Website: apple
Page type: payment
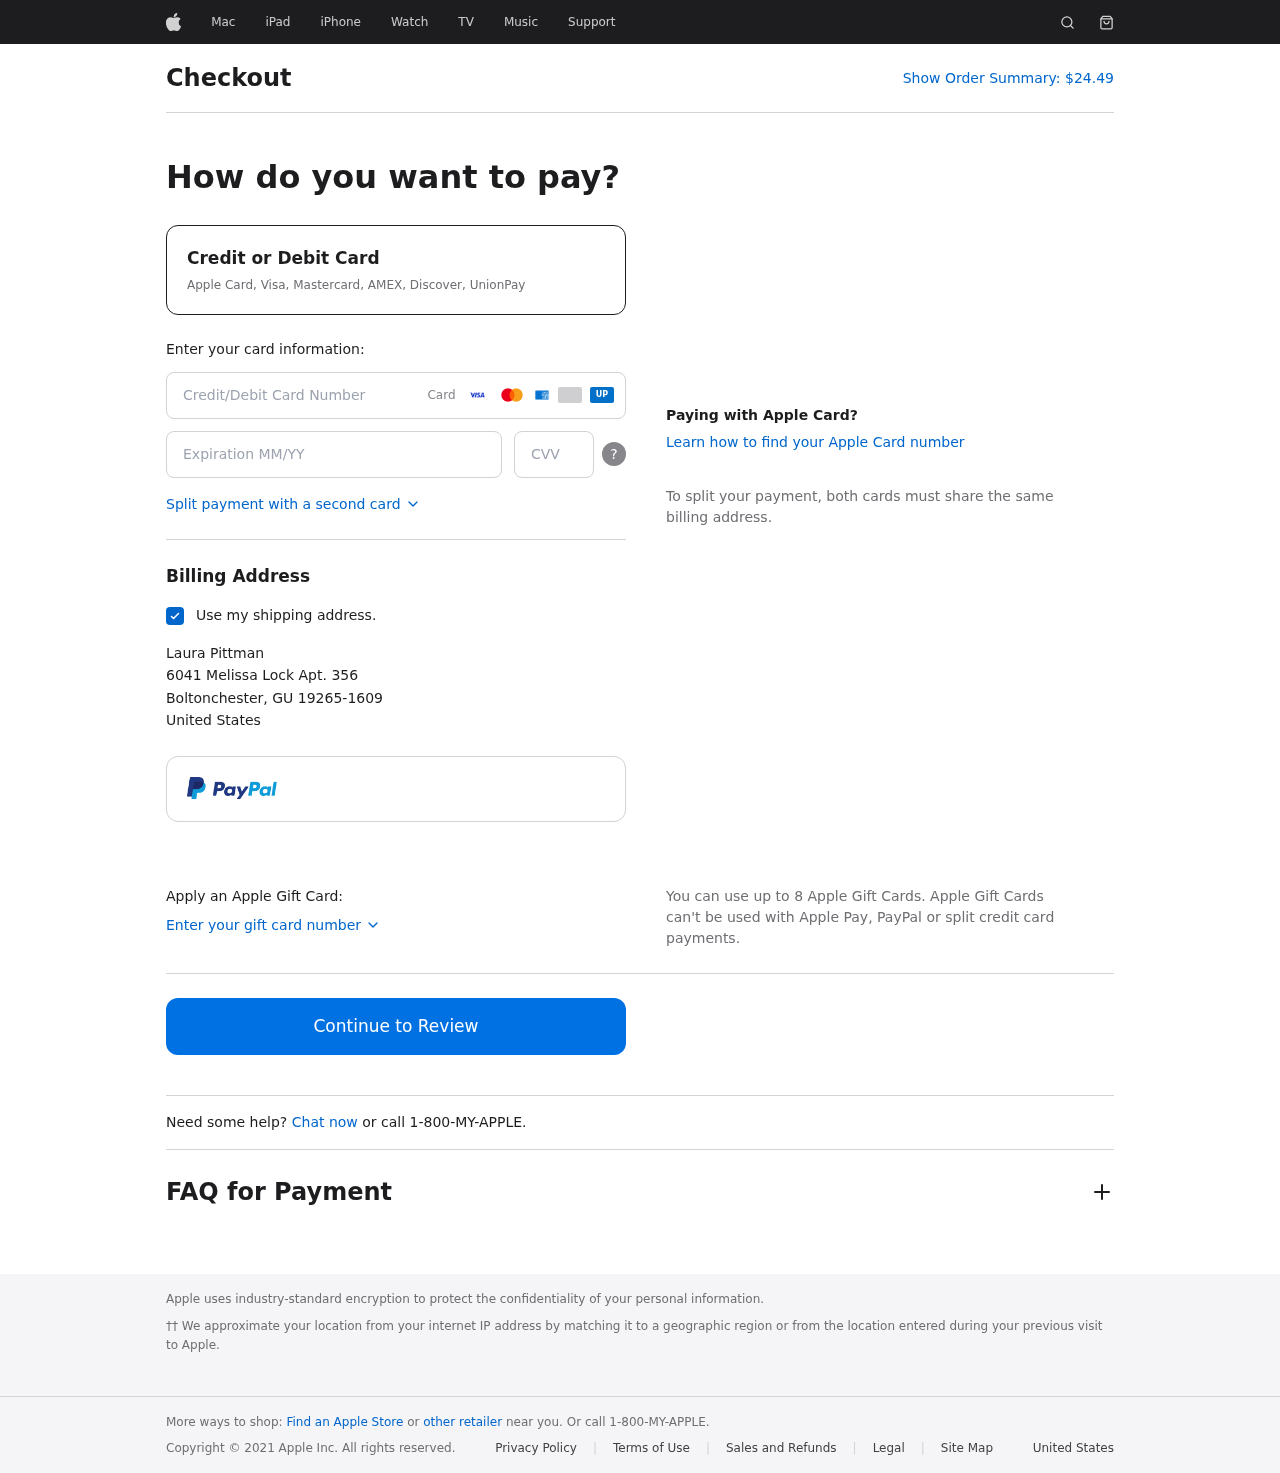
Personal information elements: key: PII_CARD_CVV
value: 108
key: PII_CARD_EXPIRY
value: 03/28
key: PII_CARD_NUMBER
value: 5189 2596 1286 0142
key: PII_CITY
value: Boltonchester
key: PII_COUNTRY
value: United States
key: PII_FULLNAME
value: Laura Pittman
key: PII_POSTCODE_FULL
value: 19265-1609
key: PII_STATE_ABBR
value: GU
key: PII_STREET
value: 6041 Melissa Lock Apt. 356
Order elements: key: ORDER_TOTAL
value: $24.49